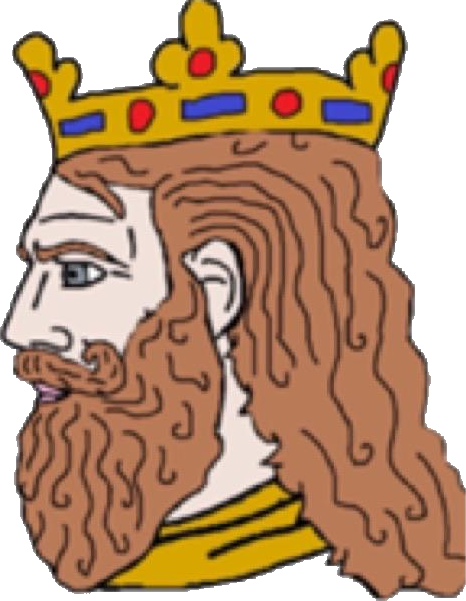
Label: 4_Yes_Chad